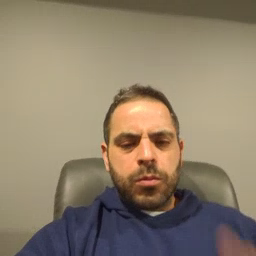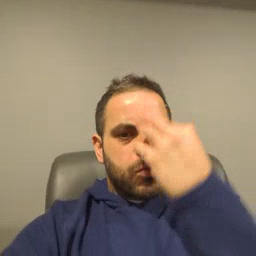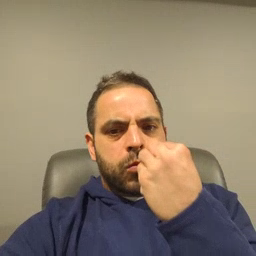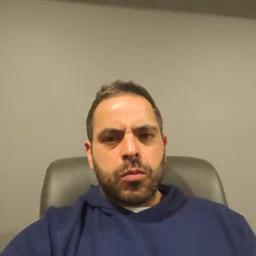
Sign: sleepy